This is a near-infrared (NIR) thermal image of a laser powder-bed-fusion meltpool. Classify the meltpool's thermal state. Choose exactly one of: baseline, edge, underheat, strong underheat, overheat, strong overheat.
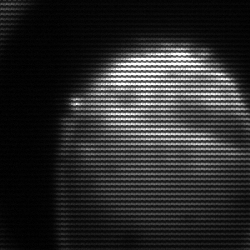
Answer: edge